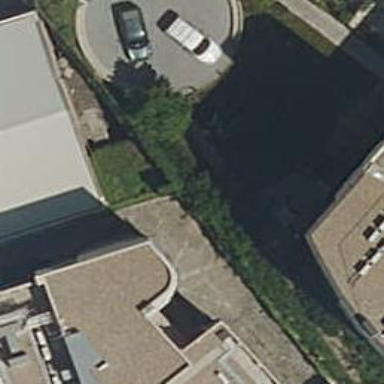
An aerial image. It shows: Wall is shown in the image.